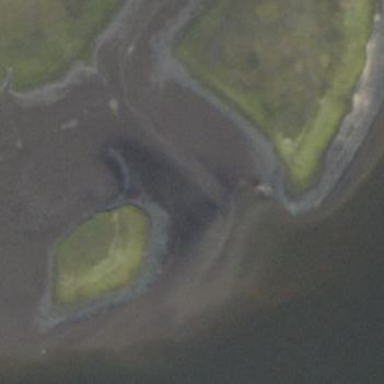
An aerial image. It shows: Marshy wetland area.